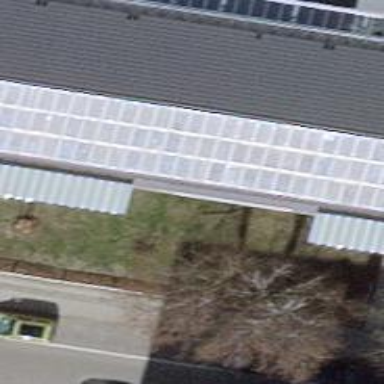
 consisting of solar photovoltaic panels."